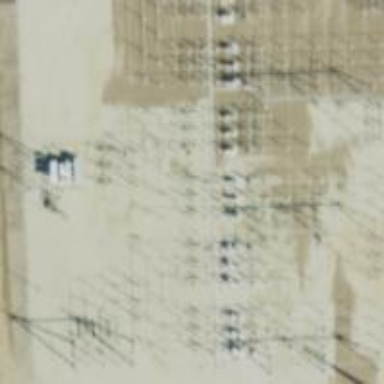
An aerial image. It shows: Switch for power supply.